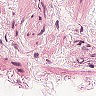
Metastatic tissue present: no